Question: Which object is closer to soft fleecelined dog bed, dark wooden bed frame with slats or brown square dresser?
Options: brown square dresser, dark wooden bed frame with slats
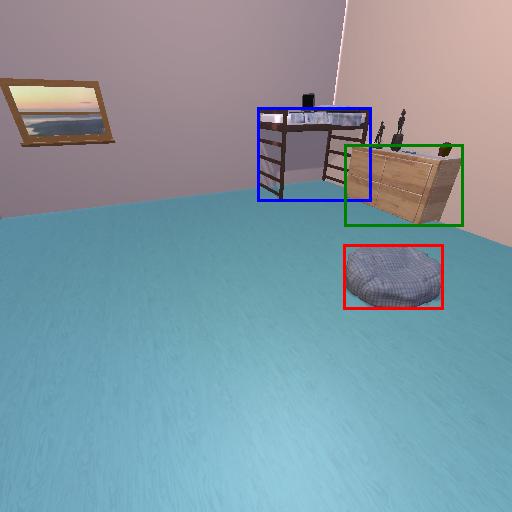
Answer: brown square dresser